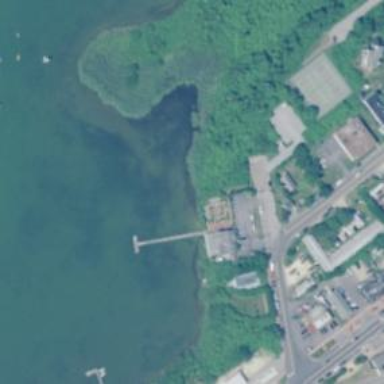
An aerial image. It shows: Man-made pier.